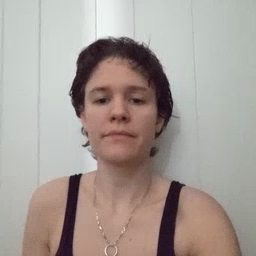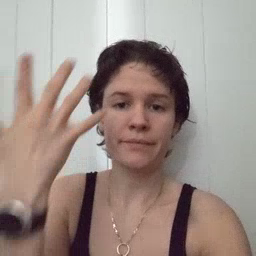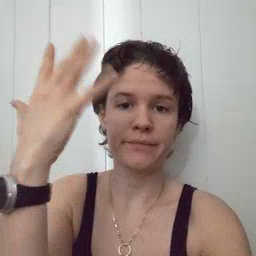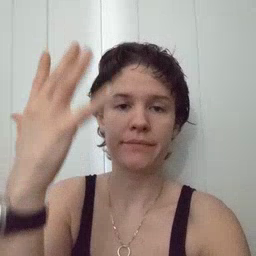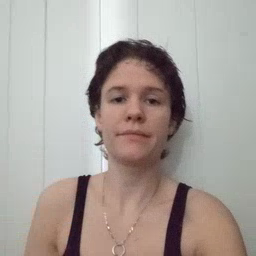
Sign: tree